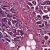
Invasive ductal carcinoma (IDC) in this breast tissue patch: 1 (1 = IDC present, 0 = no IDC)